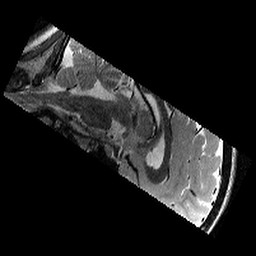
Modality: T2w
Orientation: sagittal
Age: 12
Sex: female
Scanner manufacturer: siemens
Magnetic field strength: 3 T
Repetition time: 9.23 s
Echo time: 0.067 s